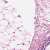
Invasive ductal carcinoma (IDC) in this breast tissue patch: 0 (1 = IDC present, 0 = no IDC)